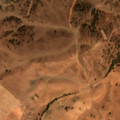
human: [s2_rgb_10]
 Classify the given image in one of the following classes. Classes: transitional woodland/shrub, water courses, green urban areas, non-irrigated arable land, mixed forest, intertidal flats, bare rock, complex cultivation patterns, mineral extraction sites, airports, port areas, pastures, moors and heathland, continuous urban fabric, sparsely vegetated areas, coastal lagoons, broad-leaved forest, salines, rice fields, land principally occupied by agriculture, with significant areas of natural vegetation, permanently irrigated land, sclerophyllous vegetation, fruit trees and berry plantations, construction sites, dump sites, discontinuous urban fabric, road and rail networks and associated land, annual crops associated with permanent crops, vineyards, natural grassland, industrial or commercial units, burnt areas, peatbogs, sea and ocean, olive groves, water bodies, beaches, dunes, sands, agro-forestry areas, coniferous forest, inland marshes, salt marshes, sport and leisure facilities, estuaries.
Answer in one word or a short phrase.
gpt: non-irrigated arable land, pastures, agro-forestry areas